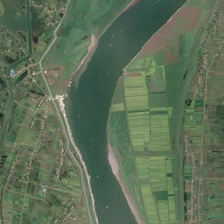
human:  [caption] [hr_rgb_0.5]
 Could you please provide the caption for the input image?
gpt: many pieces of farmlands and several urban areas are in two sides of a curved river .

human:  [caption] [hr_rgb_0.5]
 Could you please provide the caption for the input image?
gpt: many pieces of farmlands and several urban areas are in two sides of a curved river .

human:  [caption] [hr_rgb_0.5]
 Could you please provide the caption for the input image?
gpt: many pieces of farmlands and several urban areas are in two sides of a curved river .

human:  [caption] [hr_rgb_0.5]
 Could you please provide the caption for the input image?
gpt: many pieces of farmlands and several urban areas are in two sides of a curved river .

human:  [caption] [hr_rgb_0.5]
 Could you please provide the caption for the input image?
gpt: many pieces of farmlands and several urban areas are in two sides of a curved river .